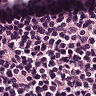
Metastatic tissue present: no